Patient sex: M
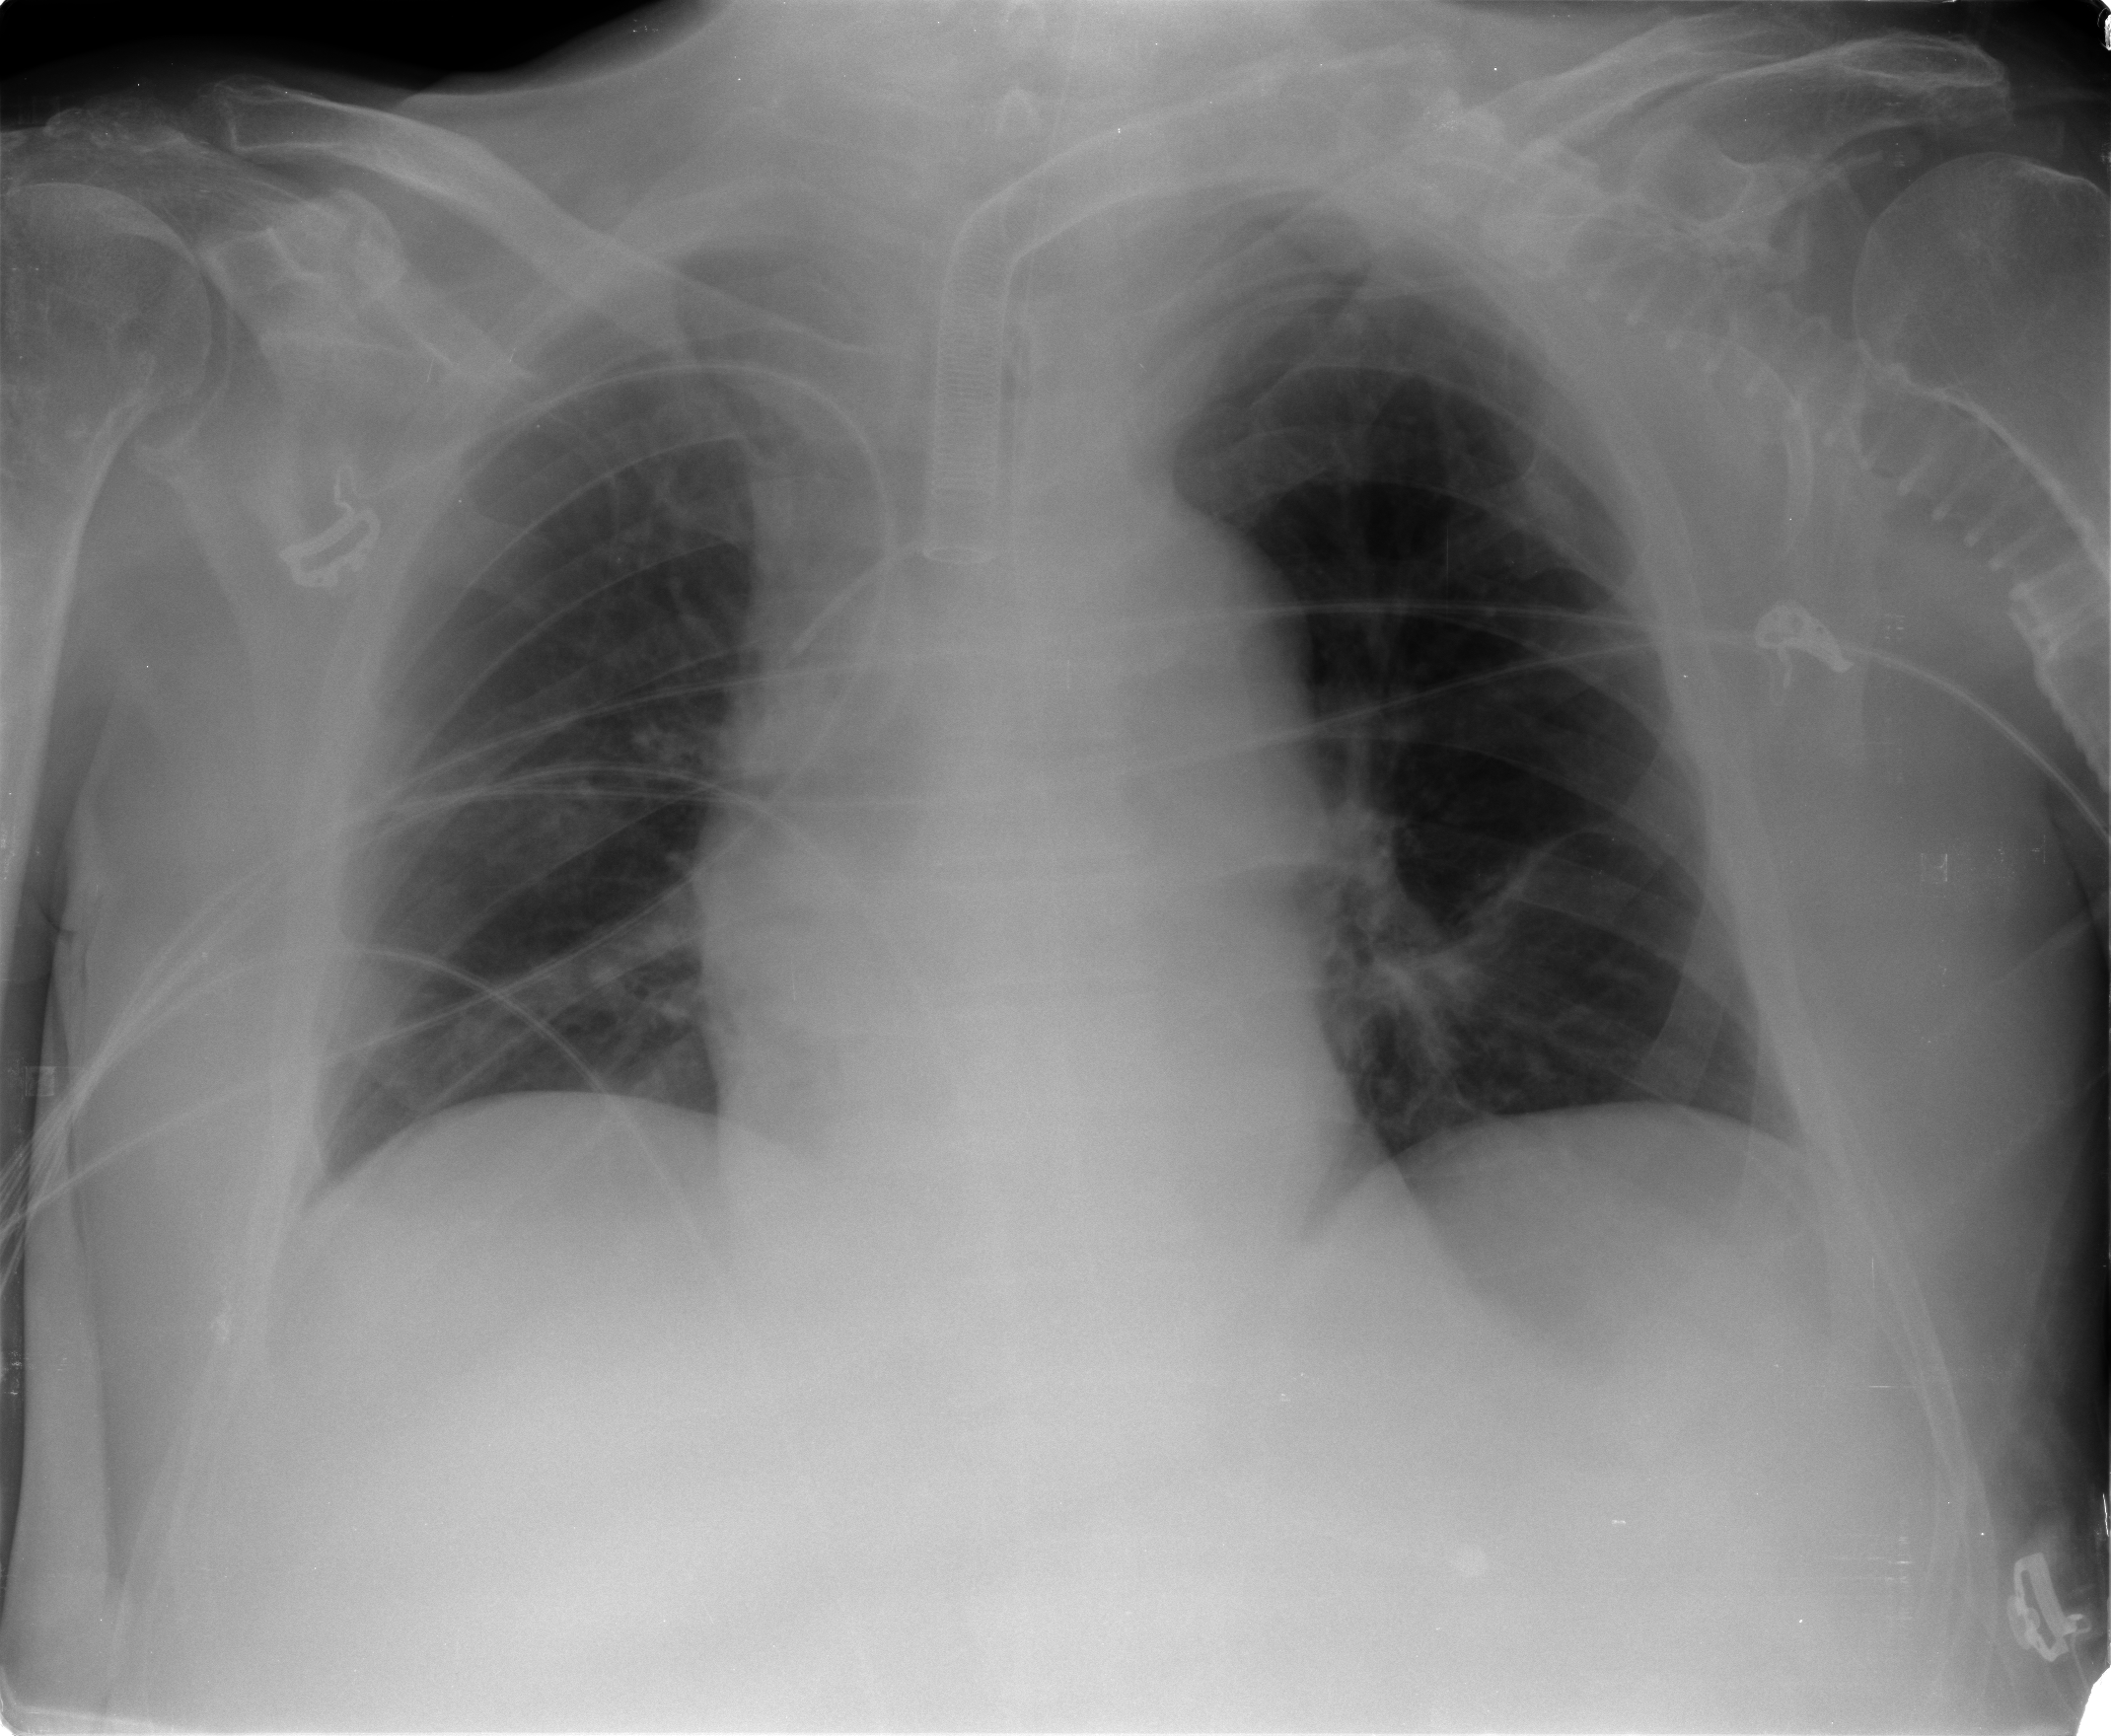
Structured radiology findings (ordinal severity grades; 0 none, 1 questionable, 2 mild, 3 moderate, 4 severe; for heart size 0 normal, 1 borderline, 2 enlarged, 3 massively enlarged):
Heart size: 0
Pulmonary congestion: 0
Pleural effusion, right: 0
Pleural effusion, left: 0
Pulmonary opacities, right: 0
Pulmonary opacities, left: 0
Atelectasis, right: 2
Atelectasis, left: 2